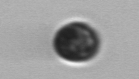
Label: Dinophyceae